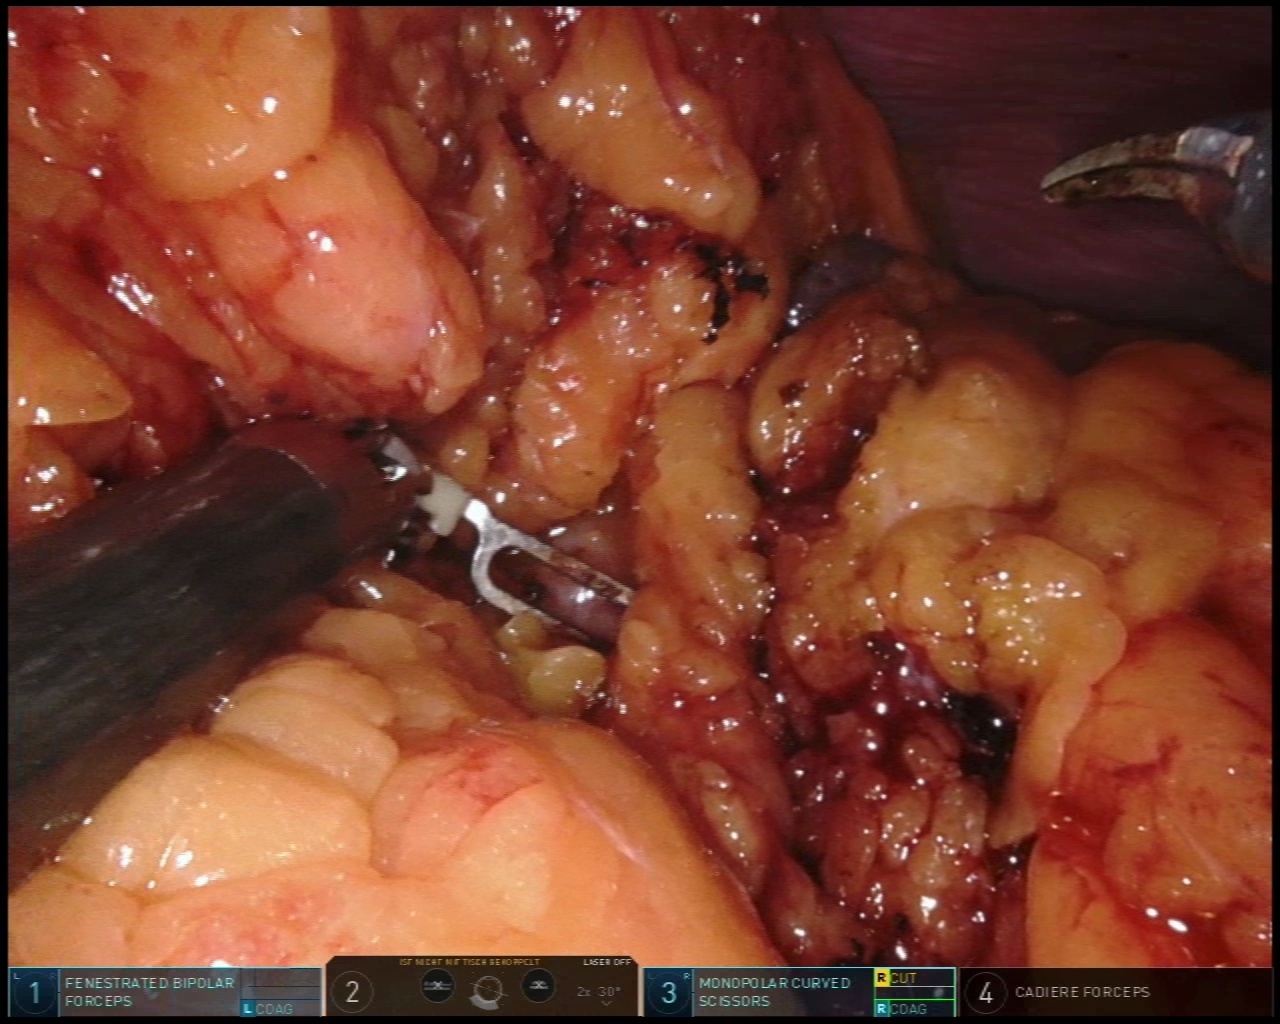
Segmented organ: spleen
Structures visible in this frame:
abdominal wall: yes
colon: no
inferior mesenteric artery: no
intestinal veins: no
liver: no
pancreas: no
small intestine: no
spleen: yes
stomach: no
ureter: no
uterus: no
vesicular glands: no